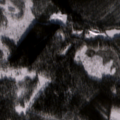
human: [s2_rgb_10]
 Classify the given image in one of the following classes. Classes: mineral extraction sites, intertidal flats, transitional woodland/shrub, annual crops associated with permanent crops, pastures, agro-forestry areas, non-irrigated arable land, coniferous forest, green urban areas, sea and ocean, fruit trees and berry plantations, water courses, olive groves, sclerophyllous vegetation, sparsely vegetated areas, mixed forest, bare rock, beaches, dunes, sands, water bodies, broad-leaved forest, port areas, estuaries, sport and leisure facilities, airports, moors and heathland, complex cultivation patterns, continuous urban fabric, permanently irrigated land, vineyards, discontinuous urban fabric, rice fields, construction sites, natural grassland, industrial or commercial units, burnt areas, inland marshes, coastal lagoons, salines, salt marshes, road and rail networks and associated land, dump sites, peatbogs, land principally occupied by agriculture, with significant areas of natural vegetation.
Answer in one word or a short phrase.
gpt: coniferous forest, mixed forest, transitional woodland/shrub